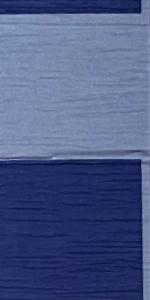
Label: Empty